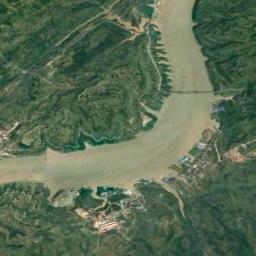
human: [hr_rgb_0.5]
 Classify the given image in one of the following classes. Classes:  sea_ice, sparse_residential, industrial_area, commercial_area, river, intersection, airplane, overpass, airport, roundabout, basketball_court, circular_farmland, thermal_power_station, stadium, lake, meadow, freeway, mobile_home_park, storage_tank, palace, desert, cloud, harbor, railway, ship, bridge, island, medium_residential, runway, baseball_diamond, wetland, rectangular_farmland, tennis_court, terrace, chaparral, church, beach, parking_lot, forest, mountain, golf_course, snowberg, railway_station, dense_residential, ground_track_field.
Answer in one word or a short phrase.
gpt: river